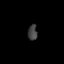
Tissue: lung
Cell type: Myeloid cells
Senescence score: 0.5782
Nuclear area (px): 142
Mean DAPI intensity: 64.204